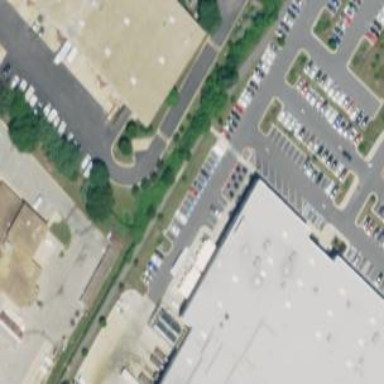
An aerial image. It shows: Parking area.